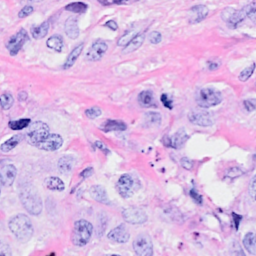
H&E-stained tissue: Breast